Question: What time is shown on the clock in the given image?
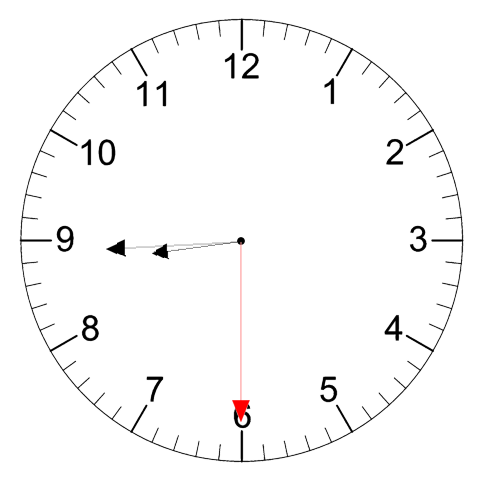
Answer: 08:44:30